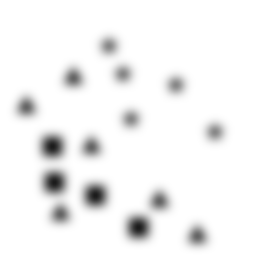
Squares: 4
Triangles: 6
Stars: 5
Total shapes: 15